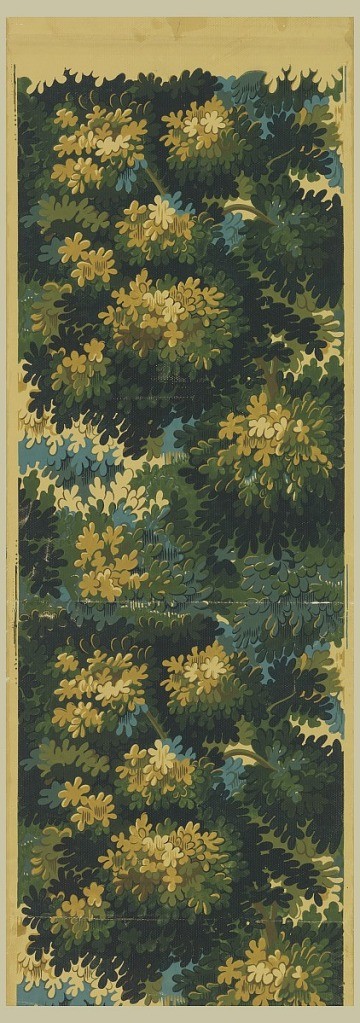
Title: Sidewall
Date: ca. 1872
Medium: Block-printed on embossed paper
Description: Both full width, (A) giving slightly more than one repeat of all-over foliage design simulating a verdure tapestry. (B) a small fragment stamped on reverse with name of decorator: Ch. SALAGNAD /13829 FAE /10, Rue Royale, Paris. Paper embossed with gridiron of small lozenges. Printed in cream, tans and greens.